二年级 · 算术
玫瑰花每枝 6 元, 妈妈带的钱正好可以买 6 枝, 用这些钱买 9 元一枝的百合花, 可以买几枝?

（1）针对“可以买几枝”这个问题, 小明进行了分析, 请你把他的分析过程用文字补充完整。

玫瑰花每枝 6 元 百合花每枝 9 元

可以买几枝?

（2）请你用算式表达并计算出来。
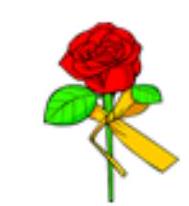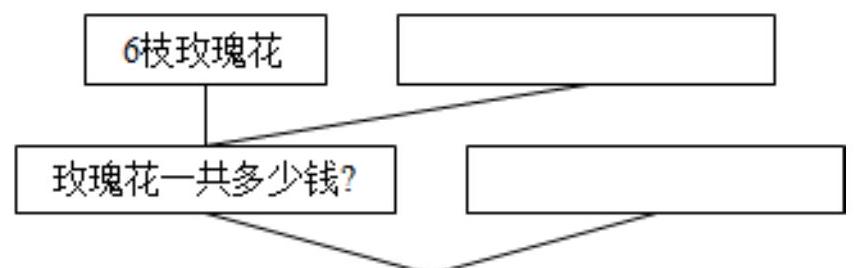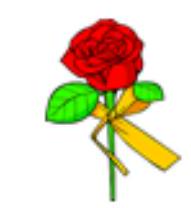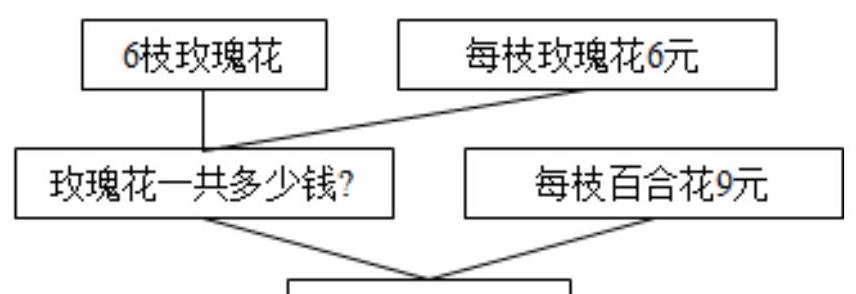
答案: （1）每枝玫瑰花 6 元;

每枝百合花 9 元

(2) 4 枝（算式见详解）

【分析】（1） 6 枝玫瑰花, 每枝 6 元, 依此可求出玫瑰花一共多少钱？再根据一共的钱, 9 元一枝的百合花, 即可求出可以买几枝百合花, 依此将分析过程用文字补充完整。

(2) 先用每枝玫瑰花的价钱乘玫瑰花的数量计算出妈妈带的钱数, 然后用妈妈带的钱数除以每枝百合花的价钱即可, 依此计算。

【详解】(1)

玫瑰花每枝 6 元 百合花每枝 9 元

可以买几枝?

(2) $6 \times 6=36($ 元 $)$

$36 \div 9=4($ 枝 $)$

答: 用这些钱买 9 元一枝的百合花, 可以买 4 枝。

【点睛】此题考查的是经济问题的计算, 先计算出妈妈带的钱数是解答此题的关键。